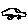
Label: car